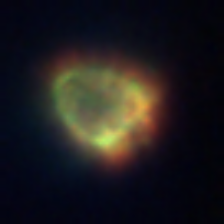
Taxon: Ciliates
Group: Other